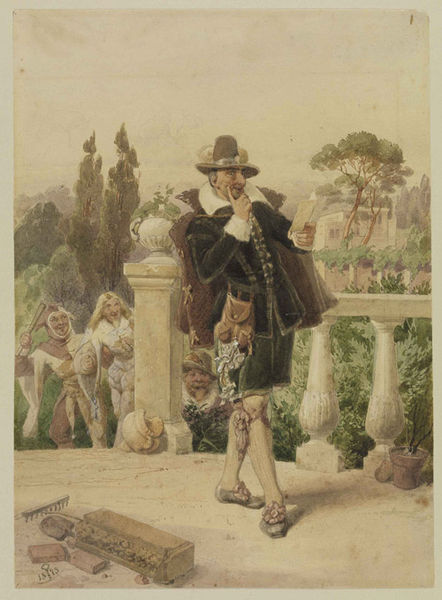
Titel: Malvolio liest den im Garten gefundenen Brief
Künstler: Adolf Schrödter
Standort: Karlsruhe
Institution: Staatliche Kunsthalle Karlsruhe
Schlagwörter: baum, gemälde, hand, himmel, mann, wolken, aquarell, bäume, frauen, gelb, grün, landschaft, menschen, blumen, braun, finger, frau, hell, hintergrund, hut, männer, schmuck, säule, terasse, weiss, zeichnung, ausblick, gebäude, gras, haus, park, parkanlage, rot, weg, herren, leute, blond, hemd, jacke, mütze, barock, kragen, samt, stehen, stein, steine, bildnis, herr, portrait, porträt, natur, brüstung, büsche, gebüsch, gehen, kostüm, pose, personen, renaissance, garten, balkon, blumentopf, terrasse, sommer, bücher, süden, schuhe, zuschauer, mauer, ziegel, farbe, kaiser, könig, karikatur, zeigefinger, lesen, geländer, nachdenklich, nachdenken, frühling, lachen, schnalle, strümpfe, veranda, narr, narren, buch, denken, zettel, balustrade, spaziergang, zypresse, clown, draußen, witz, koloriert, kiste, schritt, beutel, tasche, schuh, ganzkörper, lustig, jäger, brief, wanderer, leder, schreiten, gärtner, kniestrümpfe, gaukler, schnallenschuhe, schauspieler, narrenkappe, schaufel, spaten, harlekin, hofnarr, kasper, schelm, bauen, idee, gürn, eulenspiegel, narrenmütze, box, gartenanlage, coloriert, verschmitzt, proviant, rechen, geschäftsmann, till, posse, boch, harke, landhschaft, klamotten, belustigung, geck, scharlatan, verarschen, spitzbube, personenn, verander, jjahreszahl